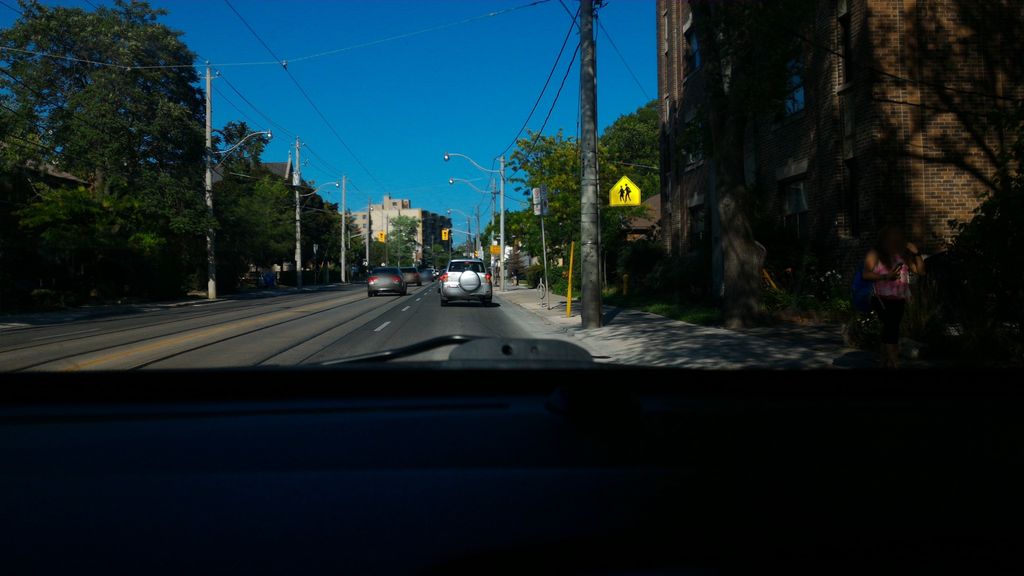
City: toronto